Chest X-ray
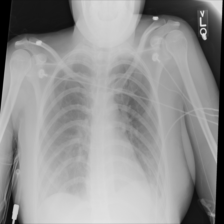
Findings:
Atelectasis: negative
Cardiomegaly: negative
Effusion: negative
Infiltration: negative
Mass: negative
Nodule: negative
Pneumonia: negative
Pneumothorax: negative
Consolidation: negative
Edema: negative
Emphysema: negative
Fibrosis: negative
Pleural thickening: negative
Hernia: negative